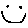
Label: smiley face